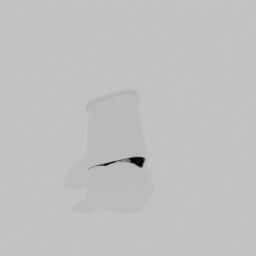
Label: appliances